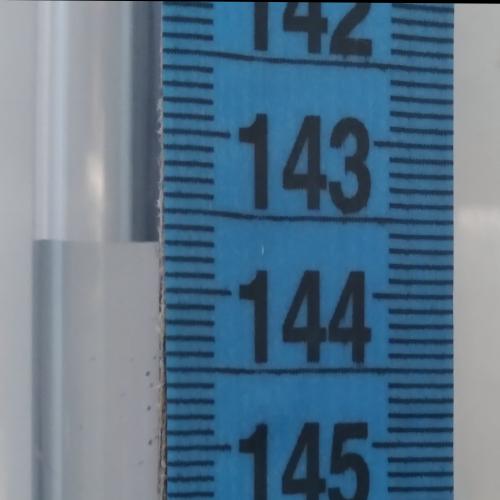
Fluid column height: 143.7 cm